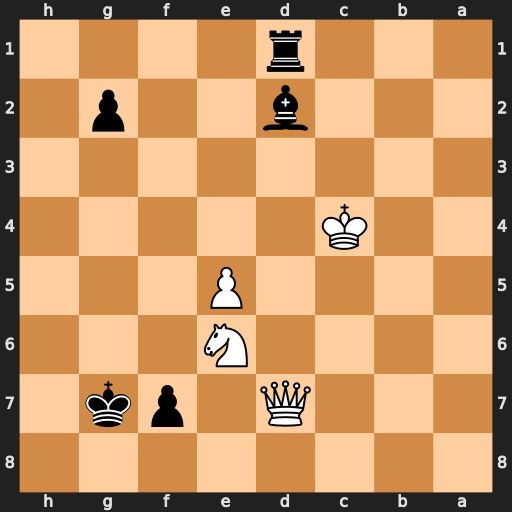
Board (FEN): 8/3Q1pk1/4N3/4P3/2K5/8/3b2p1/3r4
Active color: b
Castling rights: -
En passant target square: -
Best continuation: Kh6 Qxf7 g1=Q Qf8+ Kh5 Qf5+ Kh4